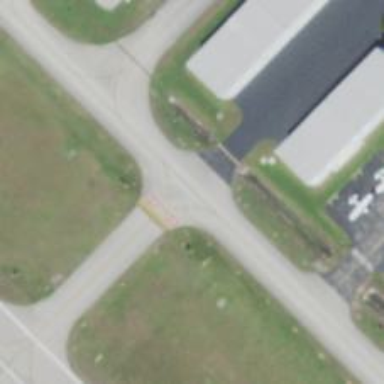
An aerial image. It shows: View of taxiway at the airport.